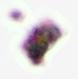
Label: Detritus